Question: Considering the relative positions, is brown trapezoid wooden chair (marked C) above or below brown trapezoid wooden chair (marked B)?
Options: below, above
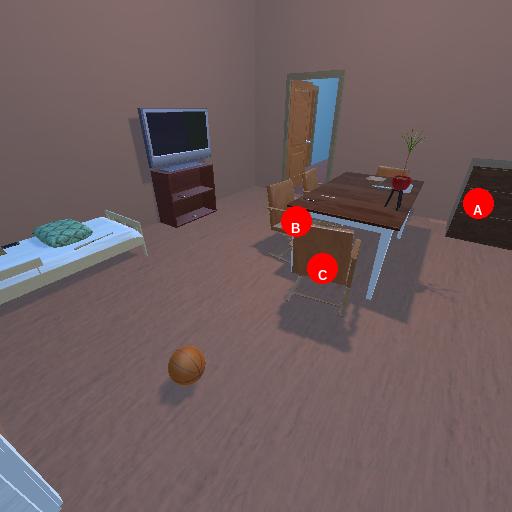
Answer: below